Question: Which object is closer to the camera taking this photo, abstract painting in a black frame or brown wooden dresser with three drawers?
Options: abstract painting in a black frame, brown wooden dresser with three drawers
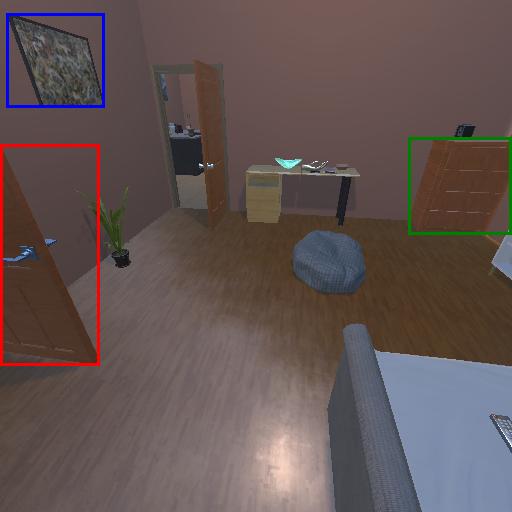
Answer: abstract painting in a black frame